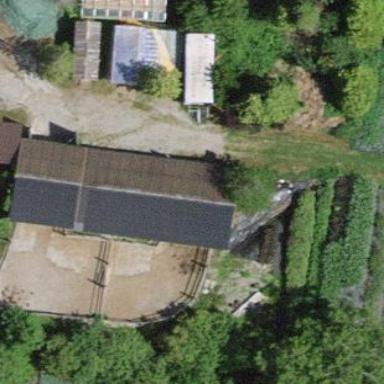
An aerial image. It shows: Farm auxiliary building.